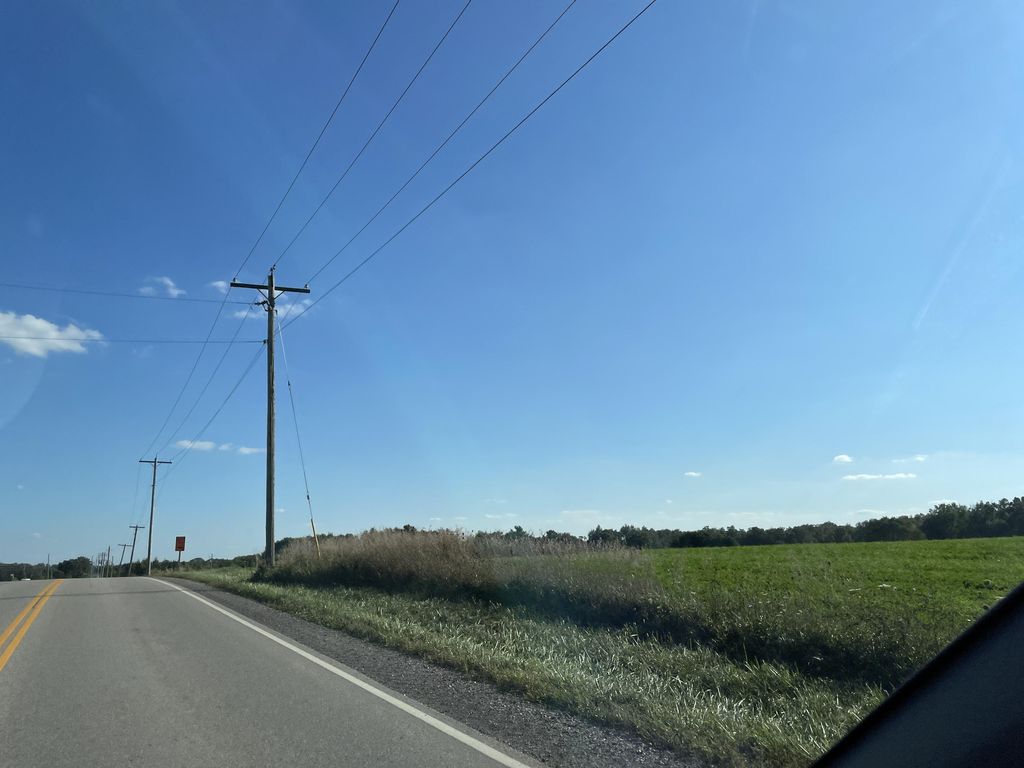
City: kitchener-waterloo